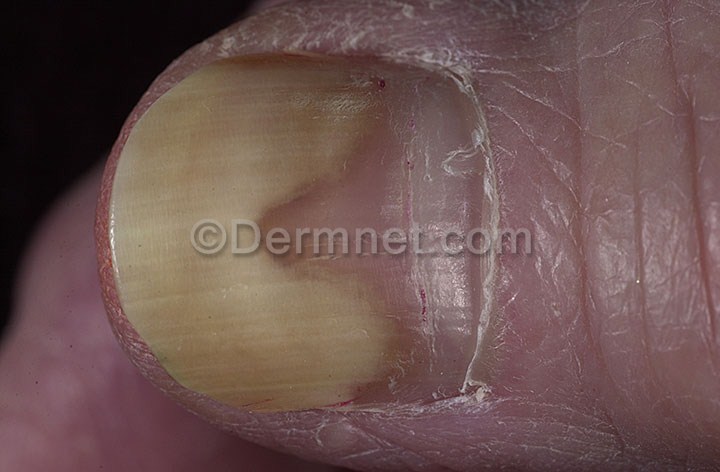
Disease: Nail Fungus and other Nail Disease